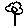
Label: flower